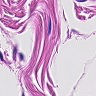
Metastatic tissue present: no